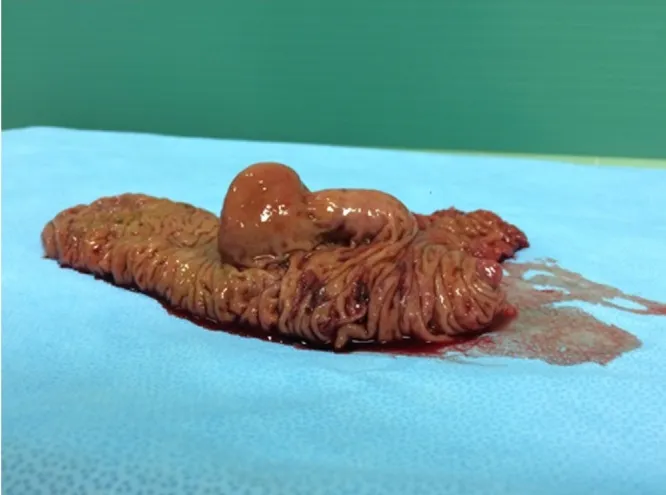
Operation finding. . After a right hemicolectomy, a lesion located in the intestinal submucosa and protruding into the lumen was confirmed.
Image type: pathology (h&e)